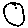
Label: moon